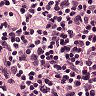
Metastatic tissue present: no